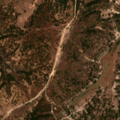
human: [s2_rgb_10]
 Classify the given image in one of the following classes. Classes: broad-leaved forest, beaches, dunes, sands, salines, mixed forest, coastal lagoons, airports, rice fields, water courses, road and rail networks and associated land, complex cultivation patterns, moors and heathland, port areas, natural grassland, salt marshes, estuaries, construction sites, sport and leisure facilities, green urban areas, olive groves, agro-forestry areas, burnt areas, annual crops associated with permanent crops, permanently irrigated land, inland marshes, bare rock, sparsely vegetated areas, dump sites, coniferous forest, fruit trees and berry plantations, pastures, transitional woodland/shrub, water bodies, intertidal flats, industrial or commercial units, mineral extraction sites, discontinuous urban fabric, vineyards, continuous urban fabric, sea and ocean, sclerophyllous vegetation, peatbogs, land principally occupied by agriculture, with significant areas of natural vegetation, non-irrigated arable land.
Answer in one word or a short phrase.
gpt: agro-forestry areas, broad-leaved forest